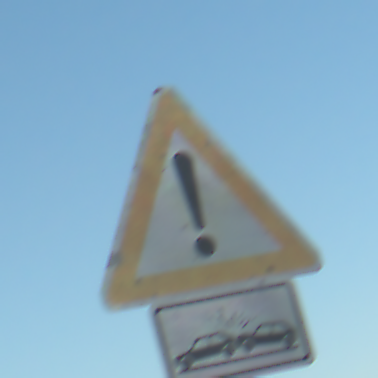
Verkehrszeichen: Gefahrenstelle
Zusatzzeichen unten: Entfernungsangaben2
Umgebung: Outdoor, Nature
Tageszeit: SunriseSunset
Wetter: Clear
Licht: Natural
Jahreszeit: NotSpecified
Kontrast: HighContrast